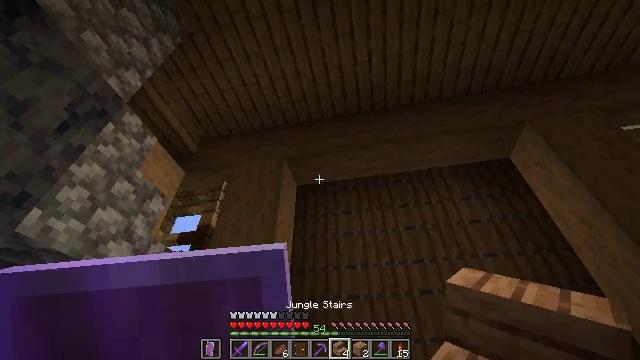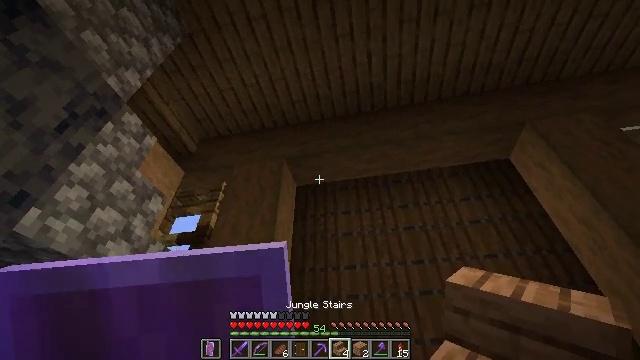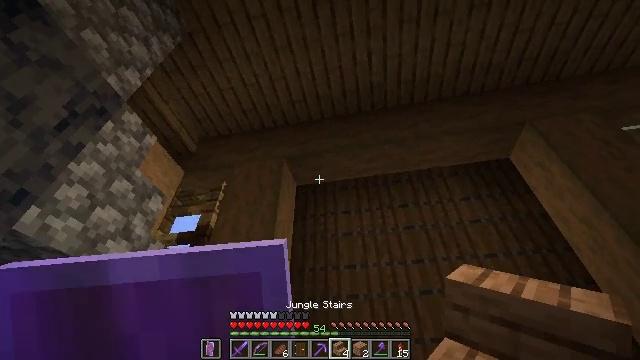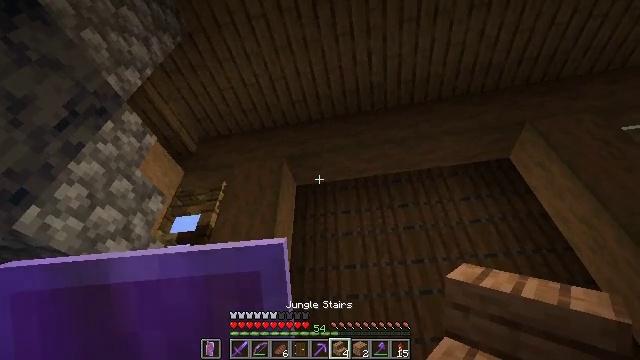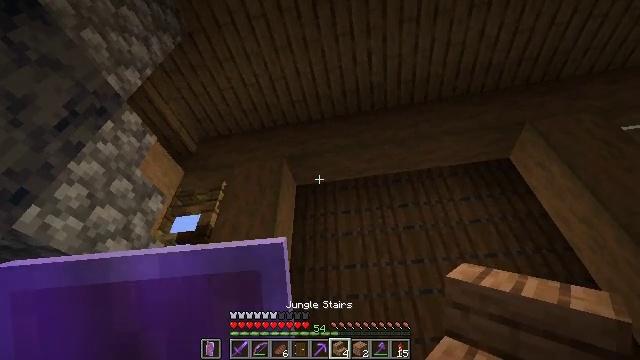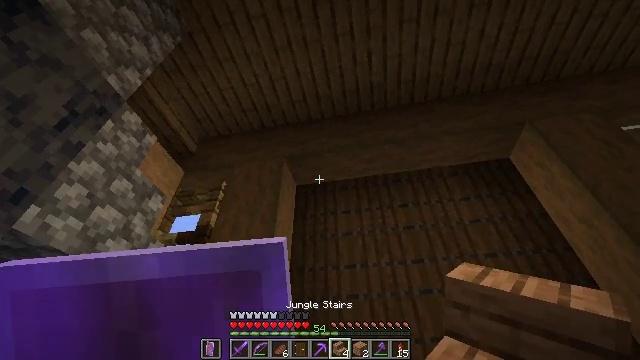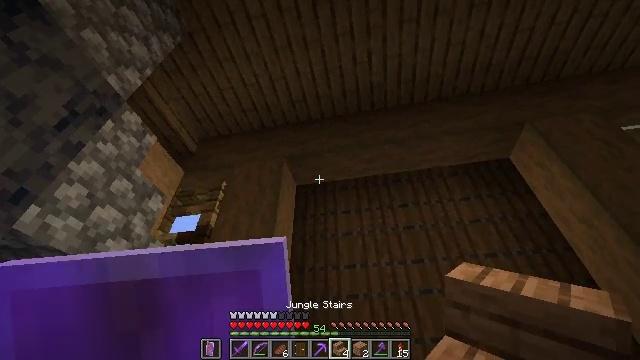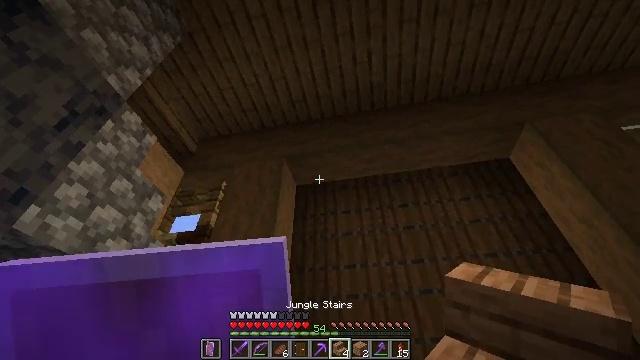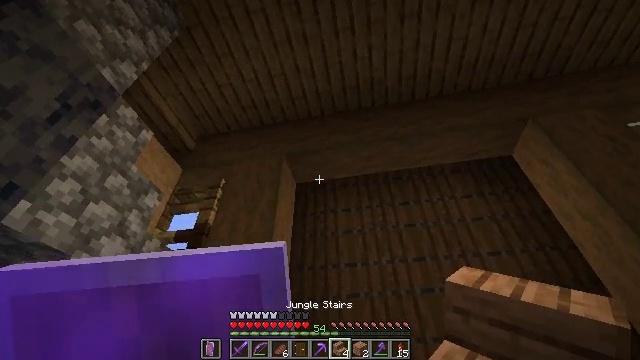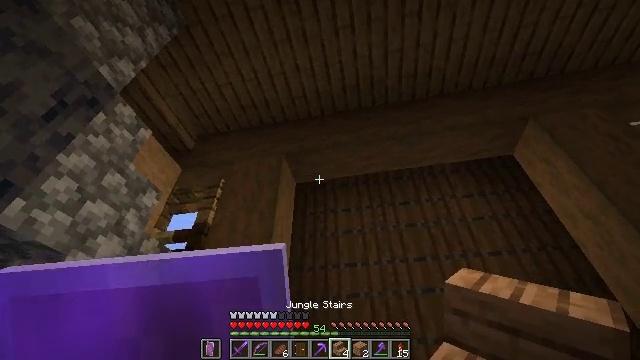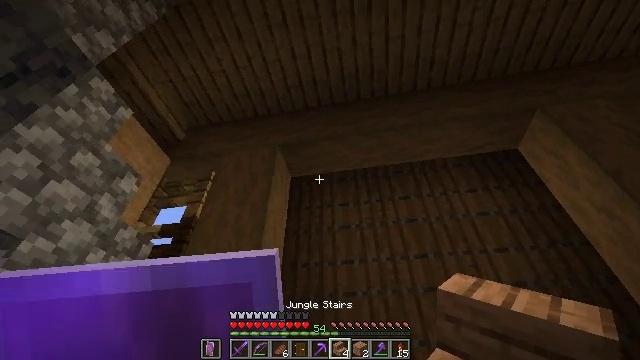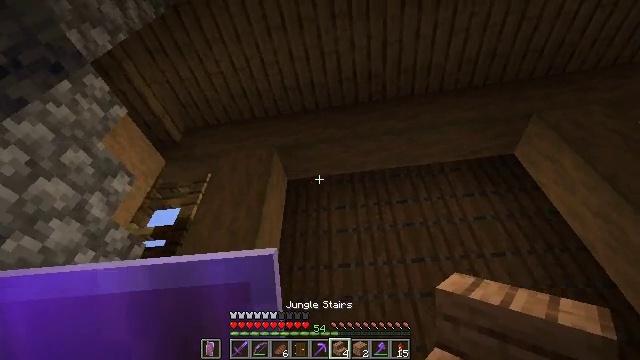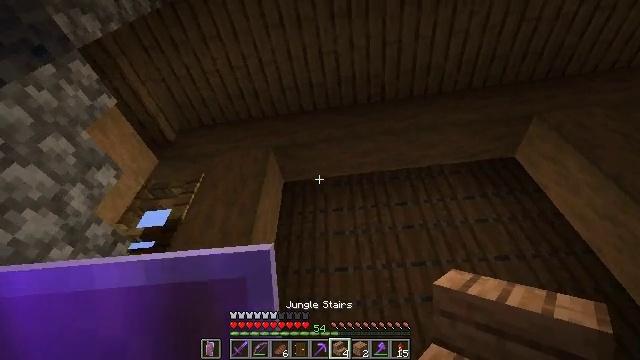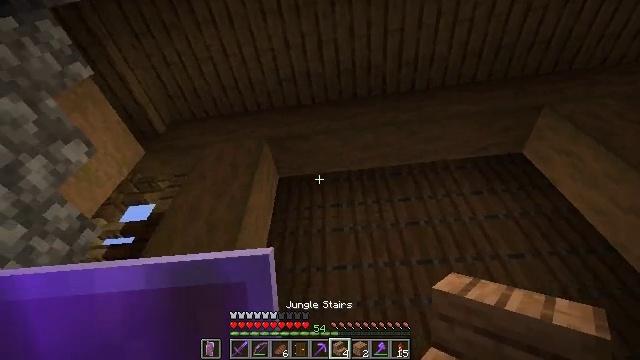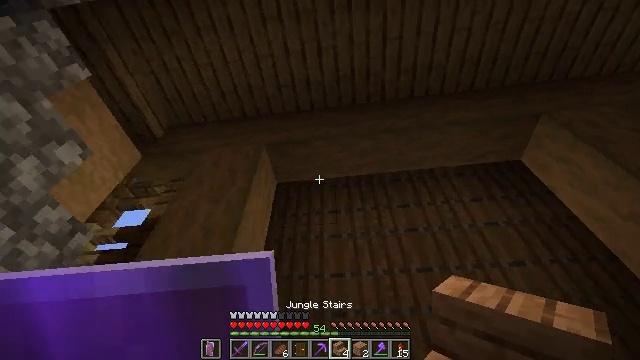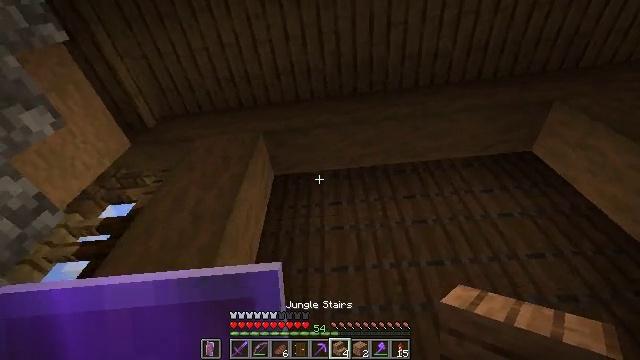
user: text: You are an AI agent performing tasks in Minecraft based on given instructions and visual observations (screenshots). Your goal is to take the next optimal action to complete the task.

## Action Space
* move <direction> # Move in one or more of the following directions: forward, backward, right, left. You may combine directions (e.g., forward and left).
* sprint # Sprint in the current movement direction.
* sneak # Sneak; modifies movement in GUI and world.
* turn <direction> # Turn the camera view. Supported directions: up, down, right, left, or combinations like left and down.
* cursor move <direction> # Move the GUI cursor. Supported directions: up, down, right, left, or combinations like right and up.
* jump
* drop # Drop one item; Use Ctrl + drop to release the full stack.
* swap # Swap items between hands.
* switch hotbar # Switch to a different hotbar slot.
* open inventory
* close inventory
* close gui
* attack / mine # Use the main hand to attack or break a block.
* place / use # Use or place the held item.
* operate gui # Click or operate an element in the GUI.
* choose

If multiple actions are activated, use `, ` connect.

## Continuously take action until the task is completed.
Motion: motion action
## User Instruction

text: Mine the spruce trapdoor by breaking it.
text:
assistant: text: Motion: no_op
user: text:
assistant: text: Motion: no_op
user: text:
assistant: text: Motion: no_op
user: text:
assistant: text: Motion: no_op
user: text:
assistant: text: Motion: no_op
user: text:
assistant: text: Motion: no_op
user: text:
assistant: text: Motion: no_op
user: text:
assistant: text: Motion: move forward
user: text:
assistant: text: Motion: move forward
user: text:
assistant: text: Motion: move forward
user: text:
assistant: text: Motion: move forward, turn up
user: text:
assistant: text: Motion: move forward, turn up
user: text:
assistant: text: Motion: move forward, turn up
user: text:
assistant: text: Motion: move forward, turn up
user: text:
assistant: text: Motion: move forward, turn up
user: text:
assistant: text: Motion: move forward, turn up
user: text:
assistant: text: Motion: move forward, turn up
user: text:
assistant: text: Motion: move forward
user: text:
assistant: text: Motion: move forward, turn up
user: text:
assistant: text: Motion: turn up
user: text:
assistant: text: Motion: turn up
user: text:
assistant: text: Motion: turn up
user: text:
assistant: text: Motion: turn up
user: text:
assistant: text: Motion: turn up
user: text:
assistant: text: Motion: turn up
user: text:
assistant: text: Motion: turn up
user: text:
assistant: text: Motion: no_op
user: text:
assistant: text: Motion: move left
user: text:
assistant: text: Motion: move left
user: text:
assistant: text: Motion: move left